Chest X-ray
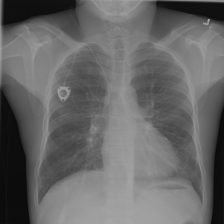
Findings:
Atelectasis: negative
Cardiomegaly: negative
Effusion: negative
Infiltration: negative
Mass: negative
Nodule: negative
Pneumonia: negative
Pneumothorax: negative
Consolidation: negative
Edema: negative
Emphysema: negative
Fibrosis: negative
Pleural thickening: negative
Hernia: negative